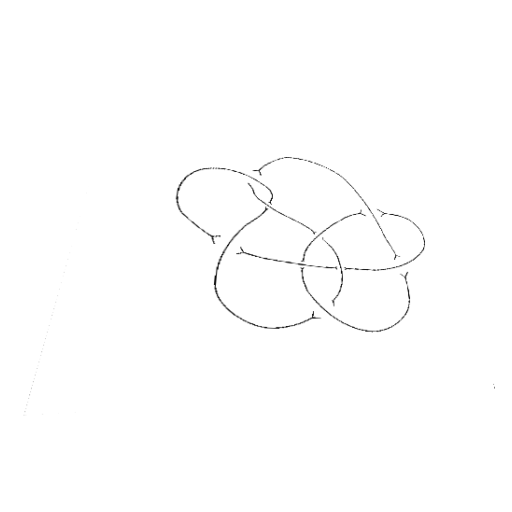
Crossing number: 9